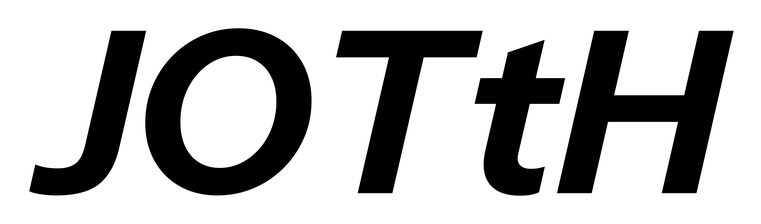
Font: InstrumentSans-Italic_Bold_Italic